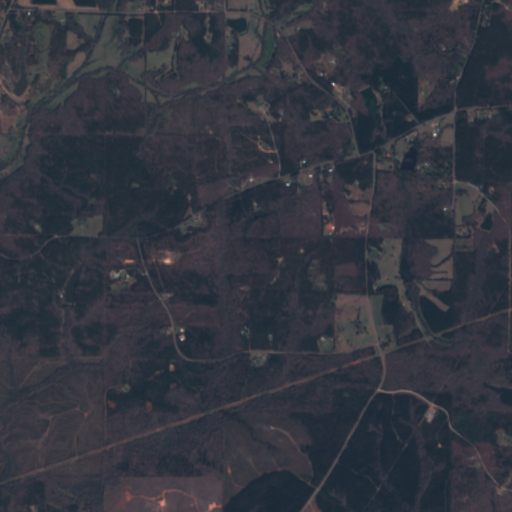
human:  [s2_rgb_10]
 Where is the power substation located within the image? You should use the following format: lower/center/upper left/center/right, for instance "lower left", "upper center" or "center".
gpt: The power substation is located in the lower right of the image.
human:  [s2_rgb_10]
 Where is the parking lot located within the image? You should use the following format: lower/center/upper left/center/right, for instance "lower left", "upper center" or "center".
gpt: There is no parking lot in the image.